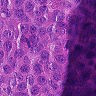
Metastatic tissue present: yes